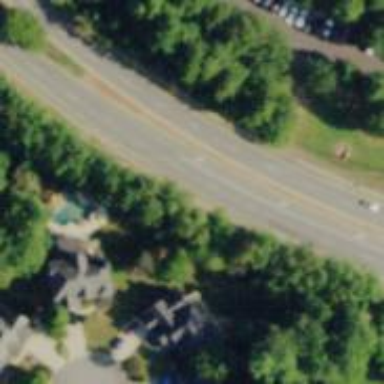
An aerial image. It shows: Secondary road with asphalt surface. There is sidewalk on the left side.